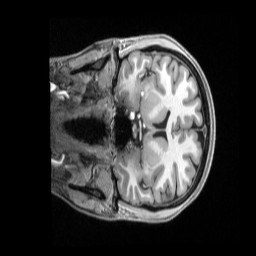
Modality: T1w
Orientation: coronal
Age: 28
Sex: female
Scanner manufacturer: siemens
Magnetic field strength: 3 T
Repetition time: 2.5 s
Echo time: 0.00296 s